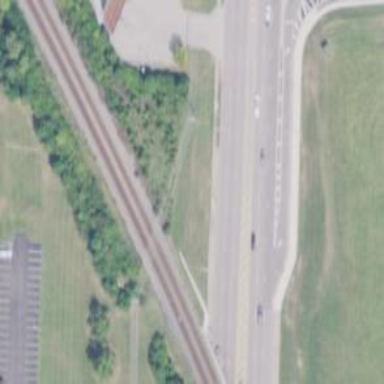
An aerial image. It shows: Railway track.